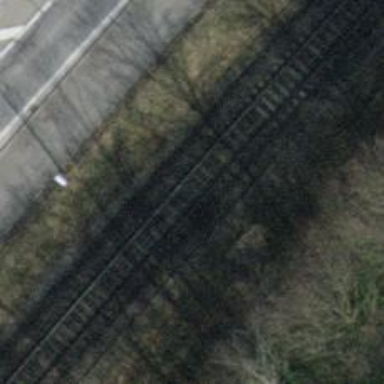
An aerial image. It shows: Single railway track with electrification through contact line.